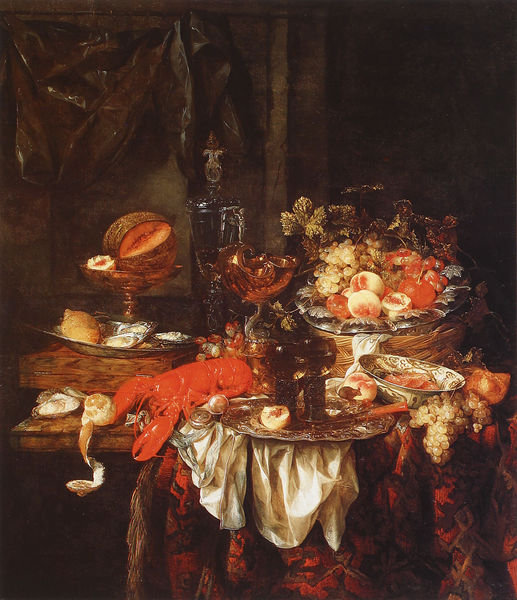
Titel: Stilleben mit Hummer
Künstler: Abraham van Beyeren
Institution: Los Angeles, Los Angeles County Museum of Art
Schlagwörter: blätter, glas, licht, orange, tisch, obst, rot, tuch, gläser, schale, teller, tischdecke, vorhang, kelch, früchte, kanne, kürbis, stilleben, stillleben, trauben, essen, wein, melone, hummer, weinglas, karaffe, silberteller, muscheln, pfirsiche, pokal, zitrone, trinkschale, trinkgefäß, granatäpfel, silbertablett